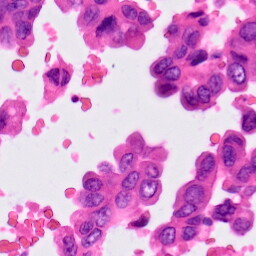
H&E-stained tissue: Lung